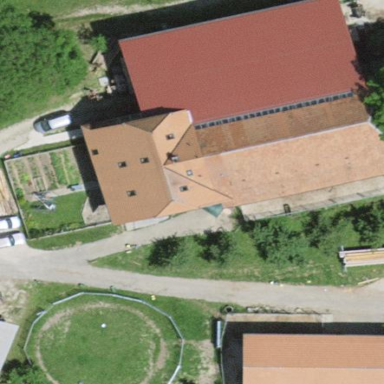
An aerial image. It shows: Farmyard area.